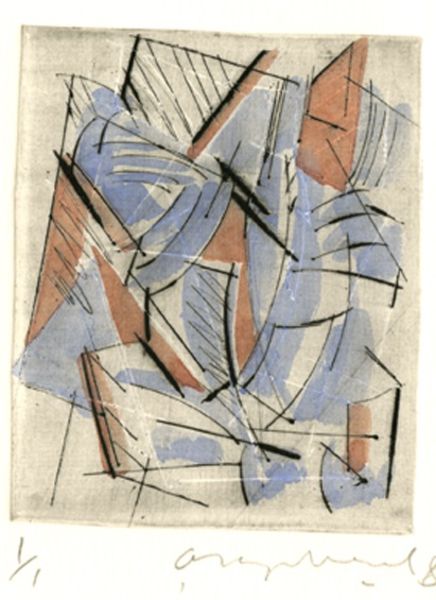
Titel: No. 670, No. 670
Künstler: Oleg Kudriashov
Standort: Amherst (Massachusetts, USA)
Institution: Mead Art Museum, Amherst College
Schlagwörter: blue, red, white, black, grey, yellow, pink, print, brown, orange, drawing, paper, frame, color, line, abstract, colors, circle, form, forms, lines, shading, charcoal, cubism, linear, round, shape, sharp, graphite, curve, 1/1, 670, hash, contours